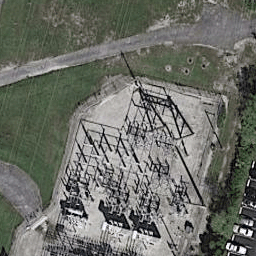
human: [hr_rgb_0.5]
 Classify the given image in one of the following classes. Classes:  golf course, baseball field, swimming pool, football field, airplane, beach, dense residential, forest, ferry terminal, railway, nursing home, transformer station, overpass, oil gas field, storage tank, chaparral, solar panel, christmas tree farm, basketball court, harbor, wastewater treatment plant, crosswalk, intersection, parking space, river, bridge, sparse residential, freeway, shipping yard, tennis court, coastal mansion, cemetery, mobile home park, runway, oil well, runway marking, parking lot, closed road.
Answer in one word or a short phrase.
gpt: transformer station